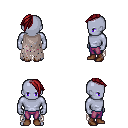
a pixel art fantasy rpg character, male body template, dark elf, purple skin, gray tattered cape, magenta pants, brunette long mohawk hairstyle, brown shoes, four views (front, back, left, right), 2x2 character sprite sheet, small pixel art, hard edges, no anti-aliasing